Question: The author claims that the next call is not a recursive call, but I don't get why.

Source: <URL>
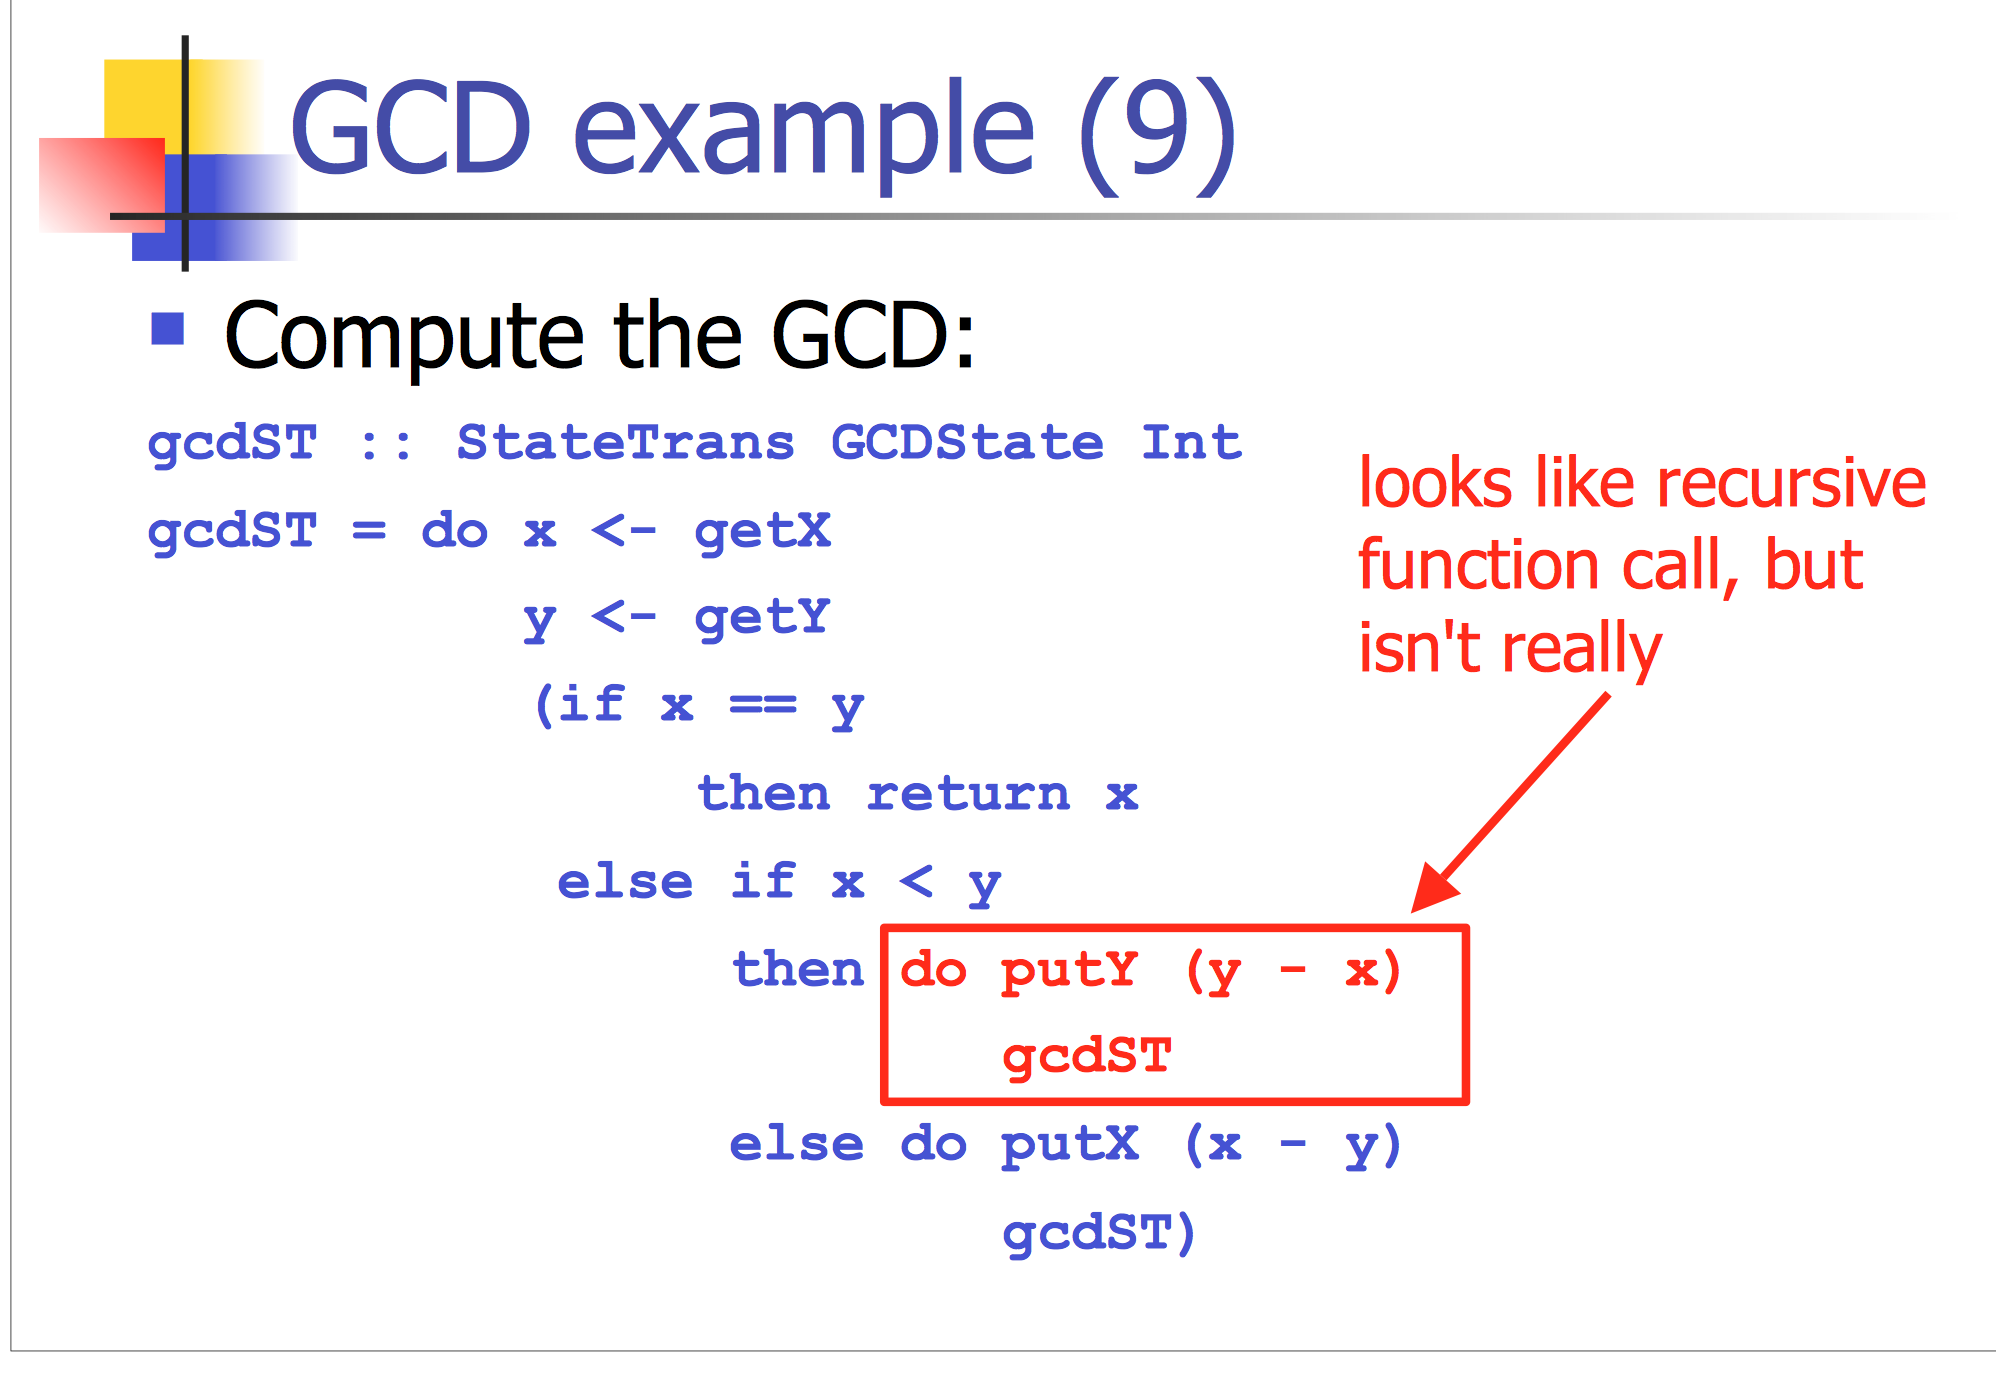
Answer: The code recursive (it is defined in terms of itself). I believe that @leftroundabout's idea about the emphasis being on is accurate. The next slide says that
'''
do putY (y - x)
gcdST
'''
is
'''
Recursive data definition
* not recursive function call
* like ones = 1 : ones
'''
I.e. there is no recursive because 'gdcST' is not a function (it takes no argument!). This is a recursive data definition.